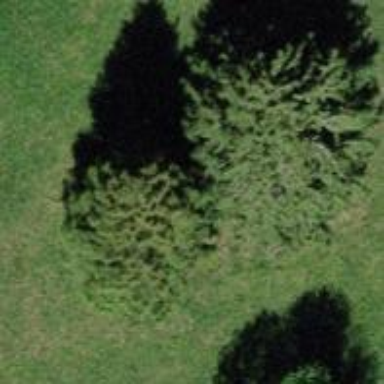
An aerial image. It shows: Broadleaved tree in natural setting.